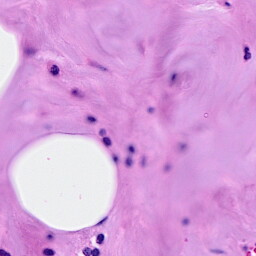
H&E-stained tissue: Breast